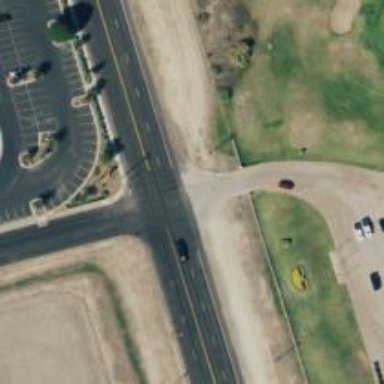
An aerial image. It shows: Secondary road with asphalt surface.